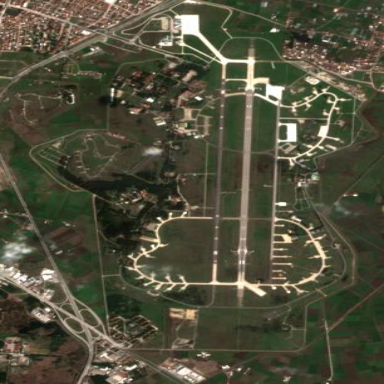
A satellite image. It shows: Military airfield located within military landuse area. The airport is classified as military/public aerodrome.